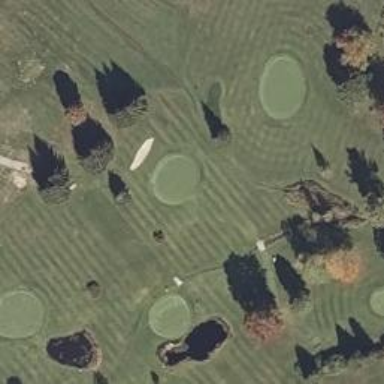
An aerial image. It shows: View of golf hole.